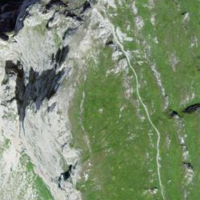
EUNIS habitat code: 50
Species observed at this site:
Corvus corone
Saxifraga paniculata
Arctostaphylos uva-ursi
Gentianella campestris
Sylvia atricapilla
Juniperus communis
Cuculus canorus
Erithacus rubecula
Silene acaulis
Certhia familiaris
Phoenicurus ochruros
Corvus corax
Periparus ater
Carduus defloratus
Campanula thyrsoides
Cyanistes caeruleus
Lophophanes cristatus
Troglodytes troglodytes
Pyrrhula pyrrhula
Chloris chloris
Passer domesticus
Turdus merula
Aegypius monachus
Hirundo rustica
Milvus migrans
Milvus milvus
Regulus regulus
Pyrrhocorax graculus
Aquila chrysaetos
Phylloscopus trochilus
Motacilla alba
Delichon urbicum
Anthus trivialis
Turdus philomelos
Fulica atra
Oenanthe oenanthe
Anthus spinoletta
Dendrocopos major
Prunella modularis
Turdus viscivorus
Buteo buteo
Pilosella officinarum
Phylloscopus collybita
Anthyllis vulneraria
Pica pica
Nucifraga caryocatactes
Tichodroma muraria
Garrulus glandarius
Falco tinnunculus
Picus viridis
Motacilla cinerea
Anas platyrhynchos
Linaria cannabina
Lyrurus tetrix
Aythya fuligula
Fringilla coelebs
Regulus ignicapilla
Turdus torquatus
Ptyonoprogne rupestris
Carduelis carduelis
Columba palumbus
Parus major
Accipiter nisus